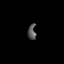
Tissue: lung
Cell type: Endothelial cells
Senescence score: 0.5503
Nuclear area (px): 120
Mean DAPI intensity: 88.667